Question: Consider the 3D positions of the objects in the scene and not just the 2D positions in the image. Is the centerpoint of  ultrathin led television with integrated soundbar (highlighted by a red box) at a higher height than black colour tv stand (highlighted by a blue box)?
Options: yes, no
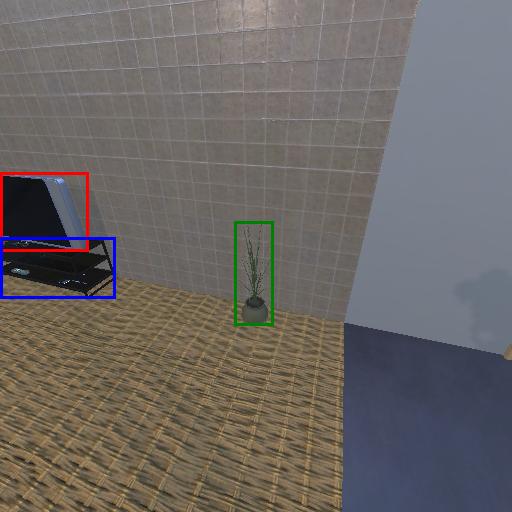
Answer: yes